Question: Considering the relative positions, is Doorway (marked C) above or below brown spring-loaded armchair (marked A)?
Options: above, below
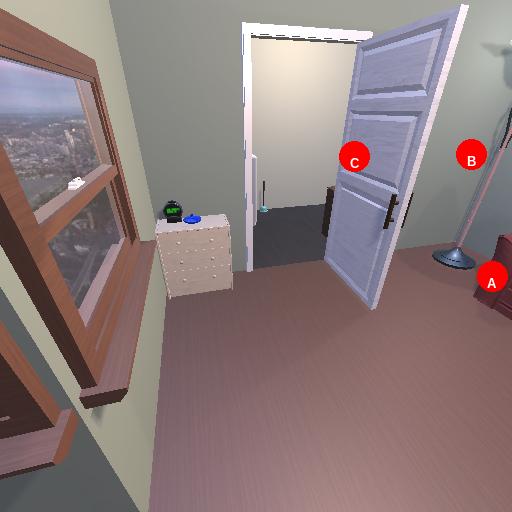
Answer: above